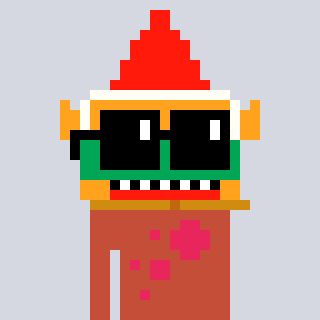
a pixel art character with square black sunglasses, a gnome-shaped head and a rust-colored body on a cool background